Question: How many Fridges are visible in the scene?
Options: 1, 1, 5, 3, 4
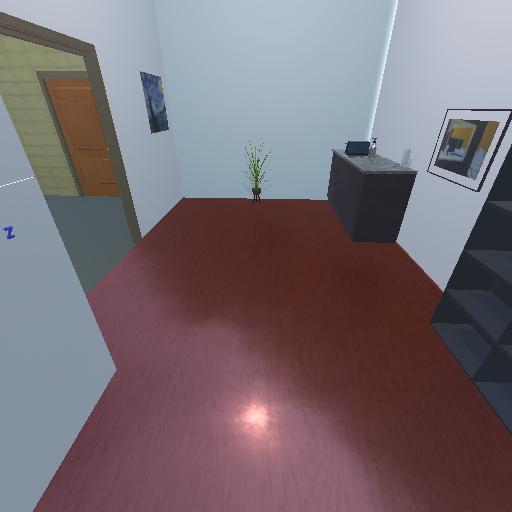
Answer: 1